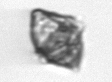
Label: Kryptoperidinium_triquetrum